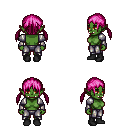
a pixel art fantasy rpg character, female body template, orc, green skin, steel arm armor, metal pants, pink twin-tailed hairstyle, black shoes, four views (front, back, left, right), 2x2 character sprite sheet, small pixel art, hard edges, no anti-aliasing